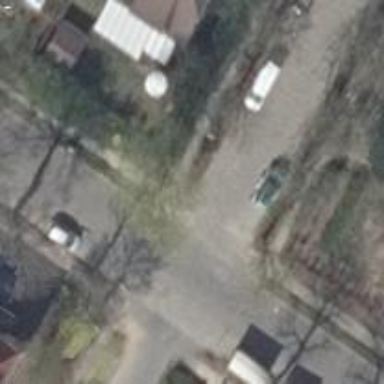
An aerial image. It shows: Residential road.